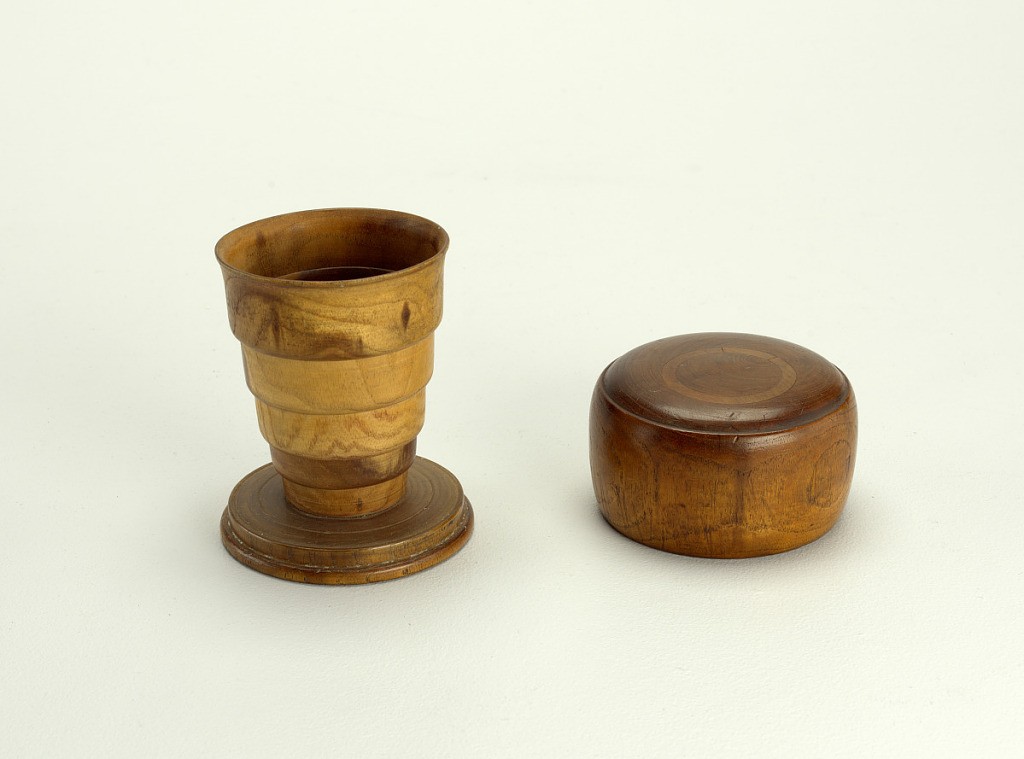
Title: Beaker and cover
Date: early 19th century
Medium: wood, turned, fruit wood
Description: collapsible beaker